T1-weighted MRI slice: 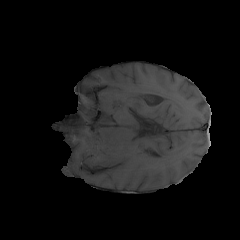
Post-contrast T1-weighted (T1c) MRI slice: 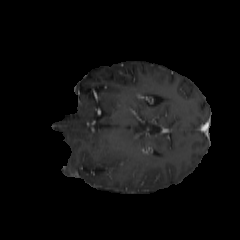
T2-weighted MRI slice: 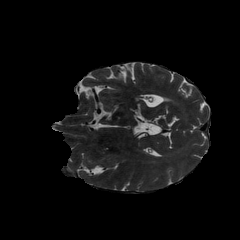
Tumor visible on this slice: no